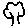
Label: tree